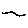
Label: line